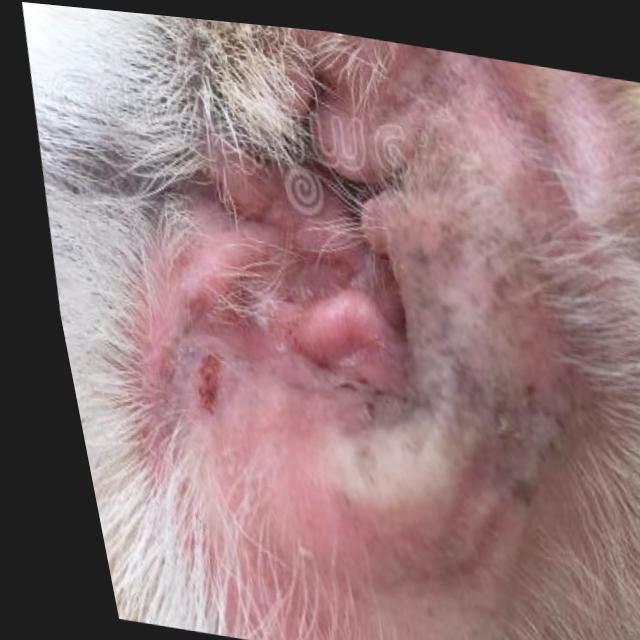
Canine fungal skin infection — characterized by alopecia, scaling, crusting, and circular lesions. Common agents include Malassezia and Candida species.